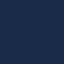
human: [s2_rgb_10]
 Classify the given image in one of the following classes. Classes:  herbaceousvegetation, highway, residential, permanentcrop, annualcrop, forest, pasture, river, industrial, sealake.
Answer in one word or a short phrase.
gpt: SeaLake